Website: bh-photo
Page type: customer-info-address
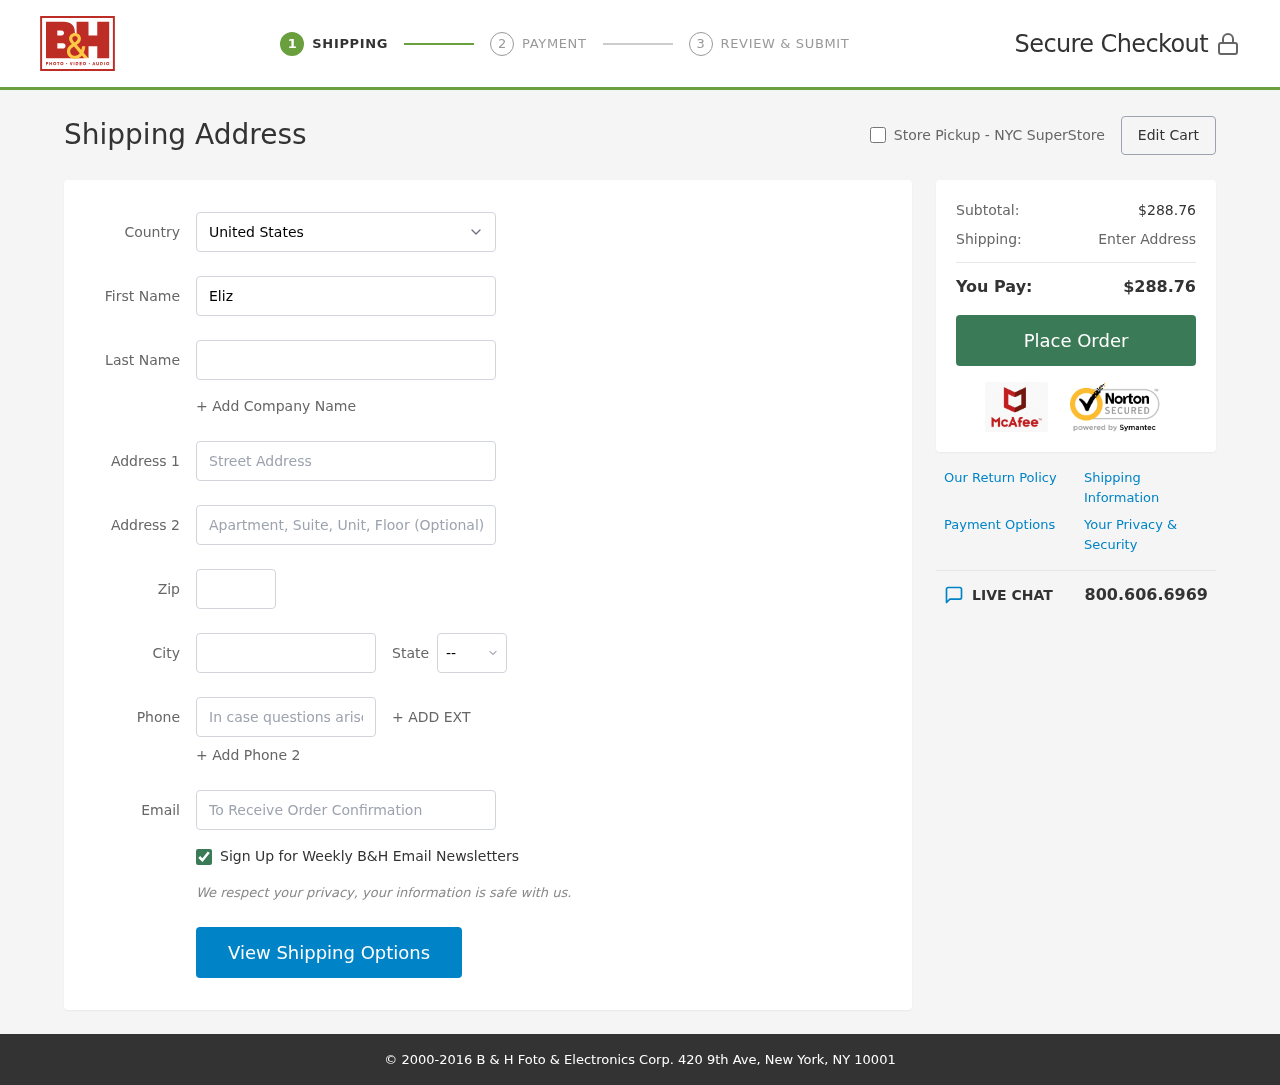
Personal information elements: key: PII_CITY
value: South Jeffrey
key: PII_COUNTRY
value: United States
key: PII_EMAIL
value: esmith@yahoo.com
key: PII_FIRSTNAME
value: Elizabeth
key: PII_LASTNAME
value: Smith
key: PII_PHONE
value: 7757586650
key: PII_POSTCODE
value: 27919
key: PII_STATE_ABBR
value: OK
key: PII_STREET
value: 4968 Ryan Throughway
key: PII_STREET2
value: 532 Zachary Burgs Suite 635
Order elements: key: ORDER_SUBTOTAL
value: $288.76
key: ORDER_TOTAL
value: $288.76